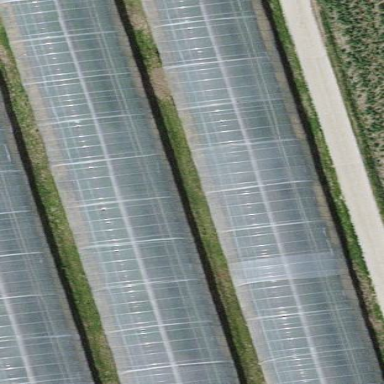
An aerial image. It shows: Greenhouse.